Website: slack
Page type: payment
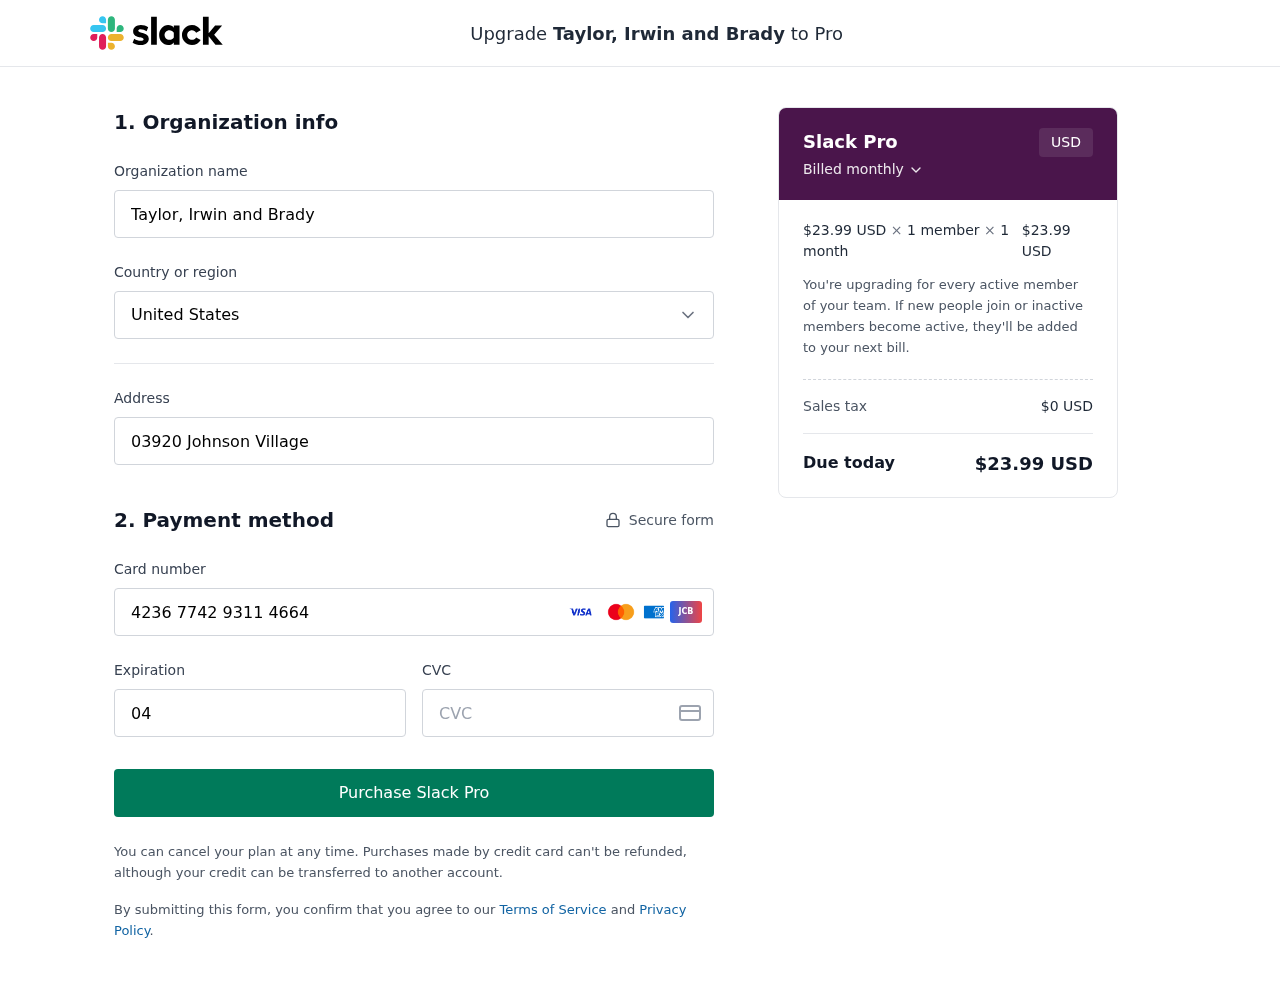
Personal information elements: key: PII_CARD_CVV
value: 692
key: PII_CARD_EXPIRY
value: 04/28
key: PII_CARD_NUMBER
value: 4236 7742 9311 4664
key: PII_COMPANY
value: Taylor, Irwin and Brady
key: PII_COUNTRY
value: United States
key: PII_STREET
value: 03920 Johnson Village
Product elements: key: PRODUCT1_PRICE
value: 23.99
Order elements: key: ORDER_SUBTOTAL
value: $23.99 USD
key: ORDER_TAX
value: $0 USD
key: ORDER_TOTAL
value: $23.99 USD